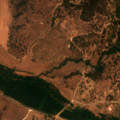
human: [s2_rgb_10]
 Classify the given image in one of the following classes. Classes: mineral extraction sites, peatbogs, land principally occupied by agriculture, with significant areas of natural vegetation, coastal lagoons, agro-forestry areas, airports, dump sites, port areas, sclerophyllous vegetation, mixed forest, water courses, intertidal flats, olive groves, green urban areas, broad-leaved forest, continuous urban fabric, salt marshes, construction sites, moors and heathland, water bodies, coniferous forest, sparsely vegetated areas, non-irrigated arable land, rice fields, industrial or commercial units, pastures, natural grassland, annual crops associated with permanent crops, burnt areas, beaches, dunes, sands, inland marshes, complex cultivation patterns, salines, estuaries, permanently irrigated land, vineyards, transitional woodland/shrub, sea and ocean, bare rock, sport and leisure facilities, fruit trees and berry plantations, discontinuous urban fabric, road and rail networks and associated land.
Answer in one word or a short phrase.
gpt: permanently irrigated land, pastures, complex cultivation patterns, agro-forestry areas, mixed forest